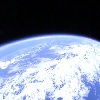
Label: cloud